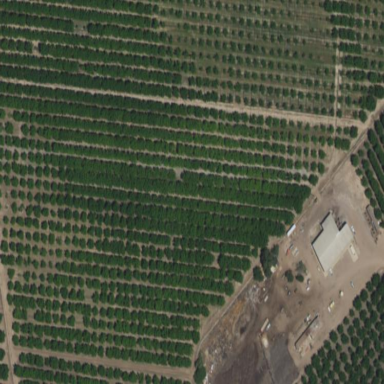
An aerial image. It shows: Orchard.